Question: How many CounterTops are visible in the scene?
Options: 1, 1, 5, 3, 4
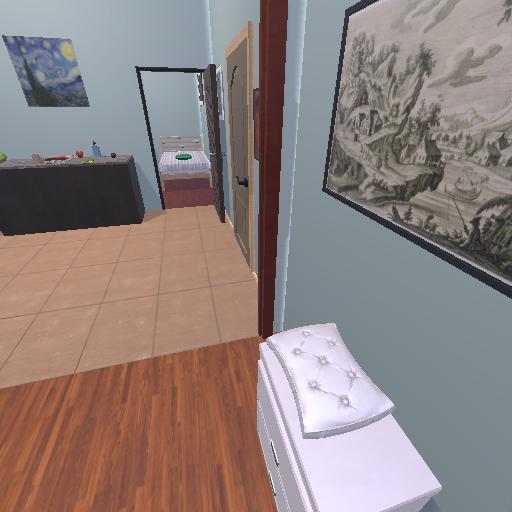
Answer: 1